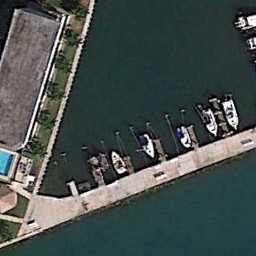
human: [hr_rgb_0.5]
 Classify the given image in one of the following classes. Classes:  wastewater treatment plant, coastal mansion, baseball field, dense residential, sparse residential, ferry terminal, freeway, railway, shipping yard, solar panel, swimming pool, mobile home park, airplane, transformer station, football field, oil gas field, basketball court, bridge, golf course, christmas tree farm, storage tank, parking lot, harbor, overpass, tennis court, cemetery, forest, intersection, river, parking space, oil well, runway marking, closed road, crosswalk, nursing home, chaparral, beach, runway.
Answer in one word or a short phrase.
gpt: ferry terminal